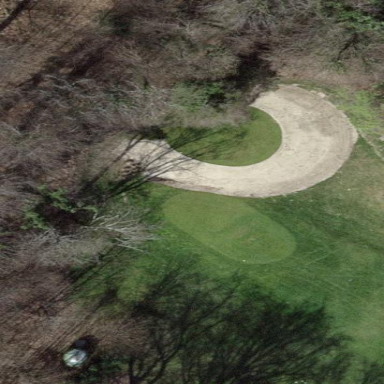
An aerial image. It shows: Bunker on golf course.